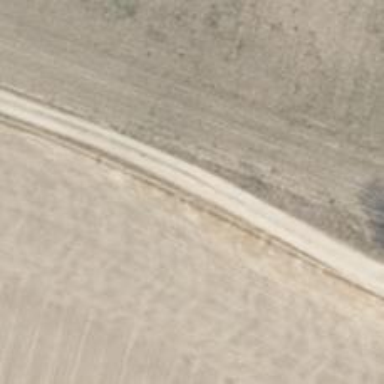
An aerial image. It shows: Dirt track road with grade 3 tracktype.